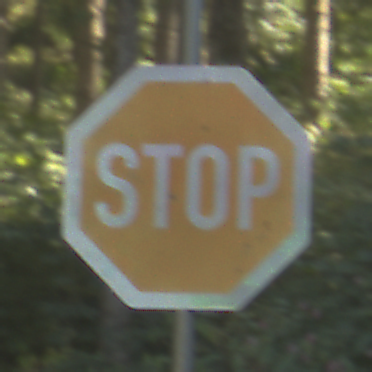
Verkehrszeichen: Stop
Umgebung: Outdoor, Nature
Tageszeit: MorningAfternoon
Wetter: Clear
Licht: Natural
Jahreszeit: NotSpecified
Kontrast: LowContrast